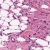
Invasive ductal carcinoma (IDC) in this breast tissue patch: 0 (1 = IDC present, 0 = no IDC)